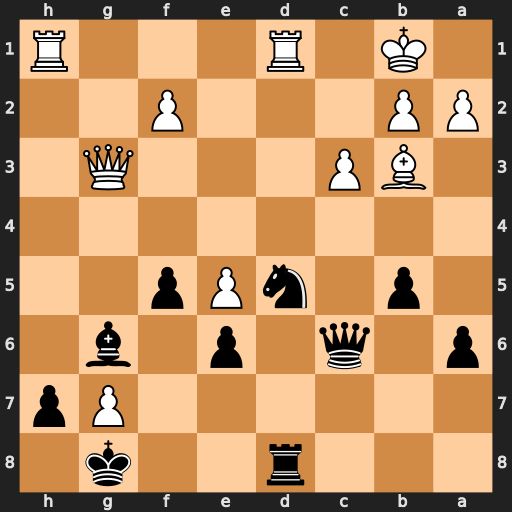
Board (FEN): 3r2k1/6Pp/p1q1p1b1/1p1nPp2/8/1BP3Q1/PP3P2/1K1R3R
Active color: b
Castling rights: -
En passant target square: -
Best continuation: f4+ Qxg6 Nxc3+ bxc3 Rxd1+ Rxd1 hxg6